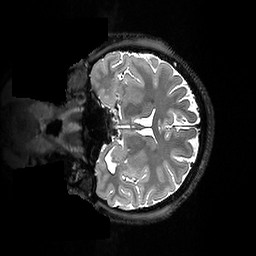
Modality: T2w
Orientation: coronal
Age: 22
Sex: female
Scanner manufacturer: ge
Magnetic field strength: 3 T
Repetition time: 3.202 s
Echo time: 0.06575 s